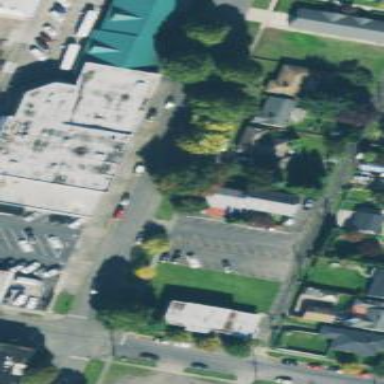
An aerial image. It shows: Retail building.